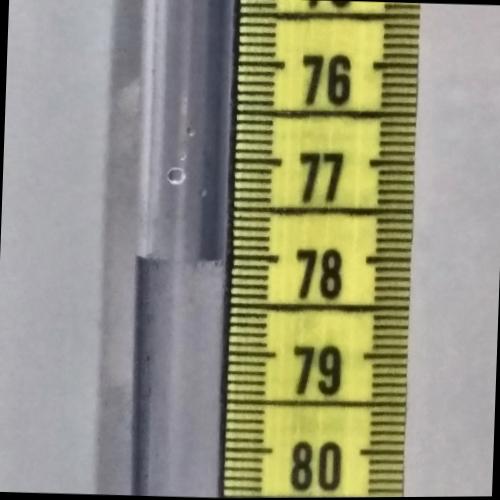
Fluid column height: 78.0 cm